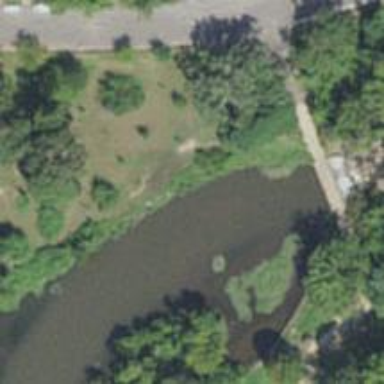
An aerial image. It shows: Disc golf hole.